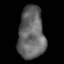
Tissue: lung
Cell type: Epithelial cells
Senescence score: 0.2422
Nuclear area (px): 1334
Mean DAPI intensity: 101.918